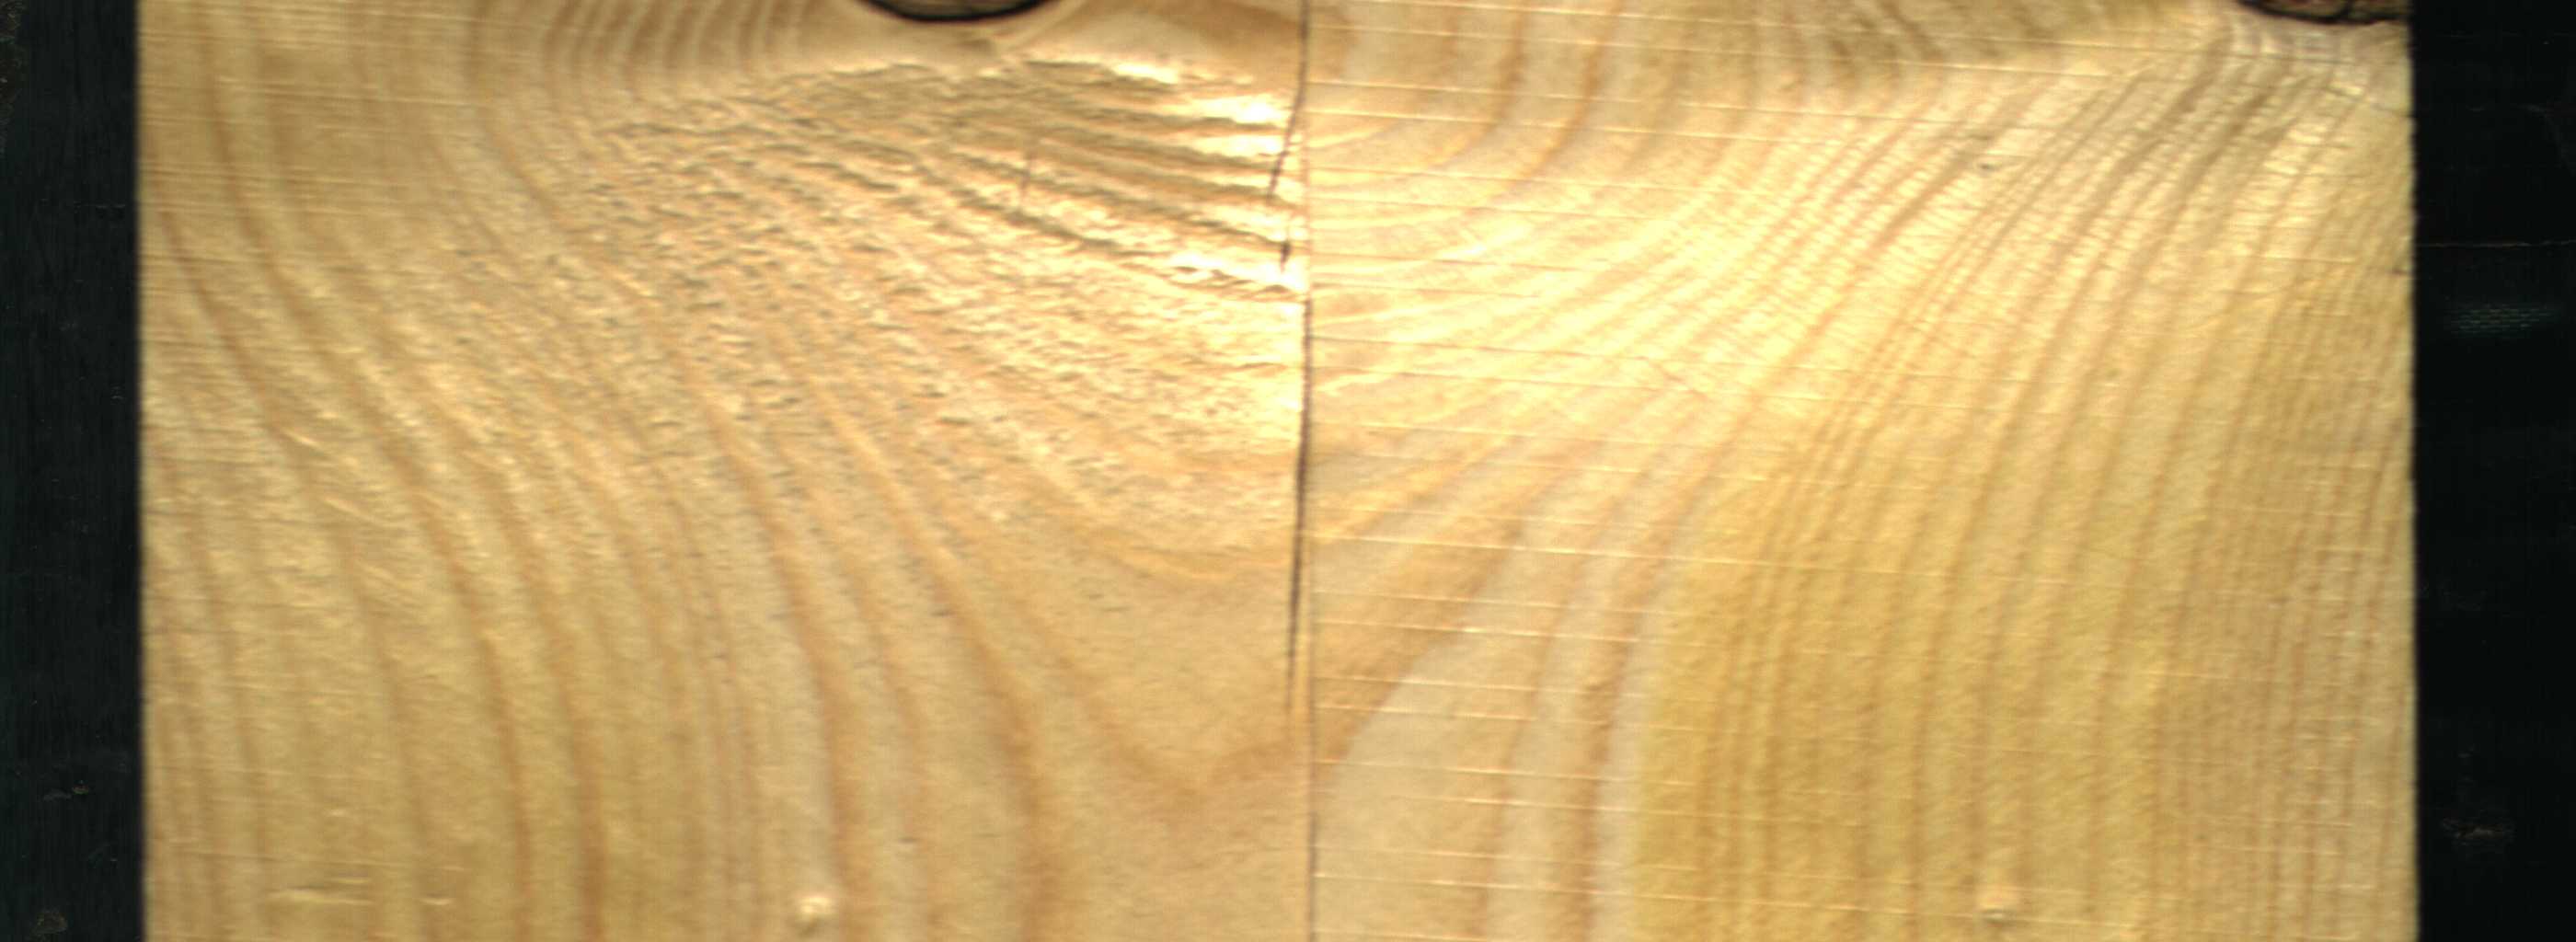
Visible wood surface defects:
Crack
Dead_Knot
Dead_Knot